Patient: sex M, age 64
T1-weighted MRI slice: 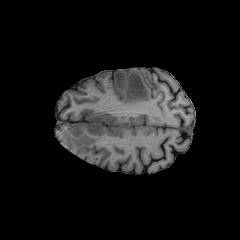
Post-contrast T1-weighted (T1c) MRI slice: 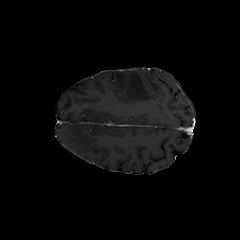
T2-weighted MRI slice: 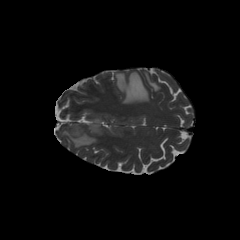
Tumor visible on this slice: yes
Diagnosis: Glioblastoma, IDH-wildtype
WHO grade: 4